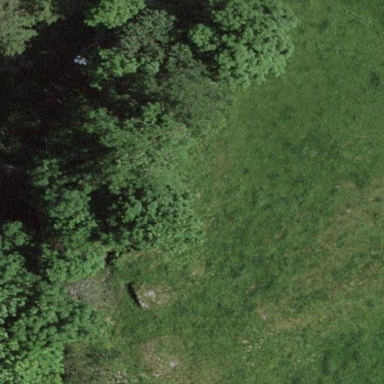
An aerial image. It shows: Forest area.